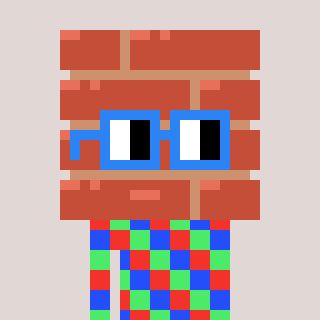
a pixel art character with square blue glasses, a wall-shaped head and a hotbrown-colored body on a warm background